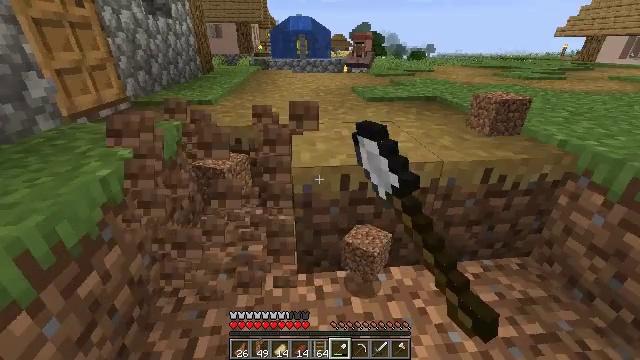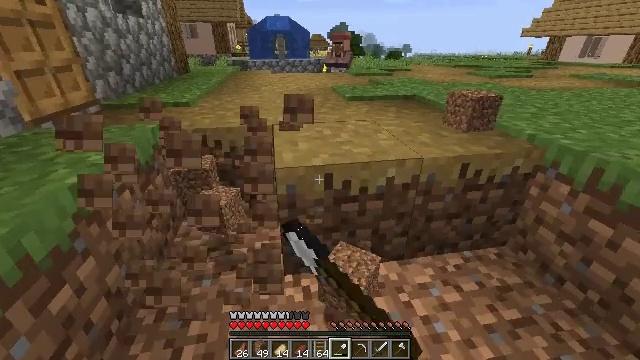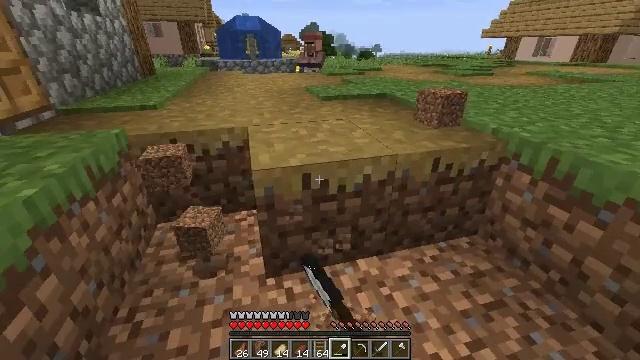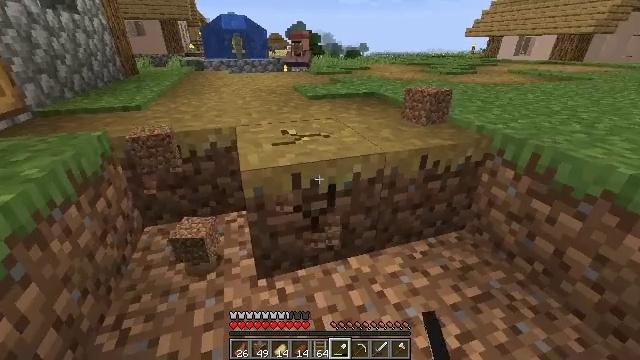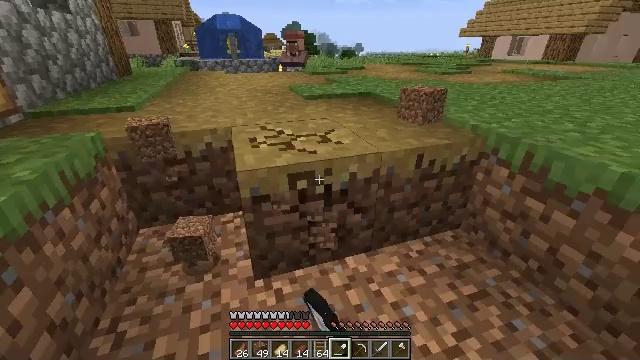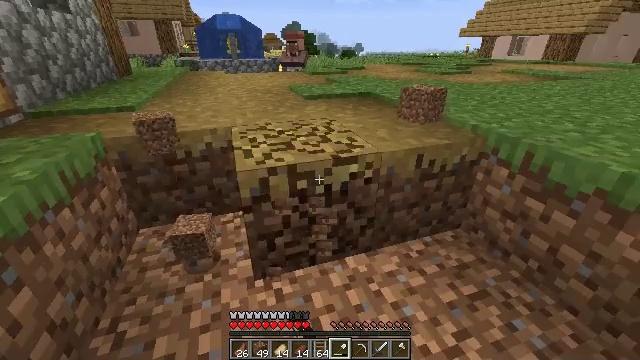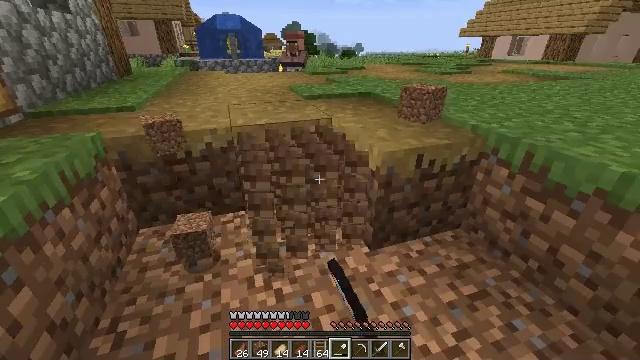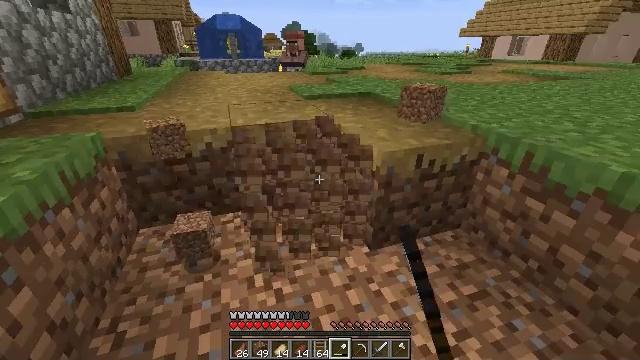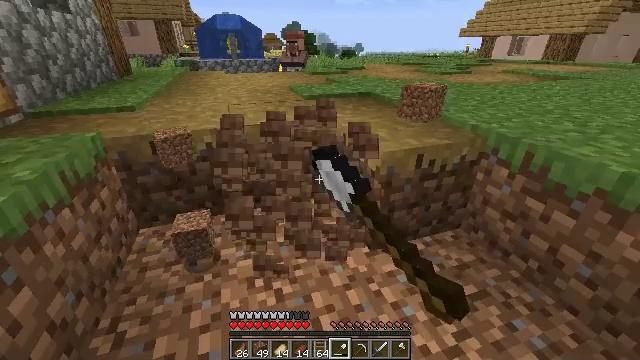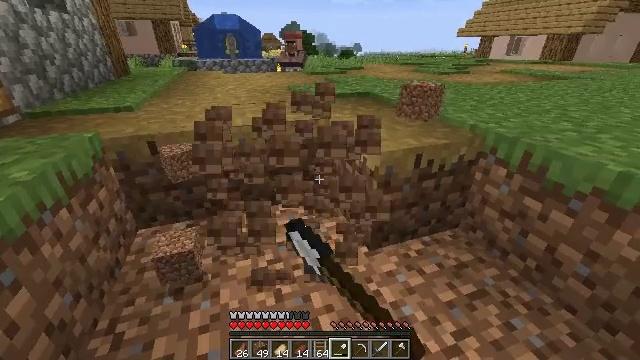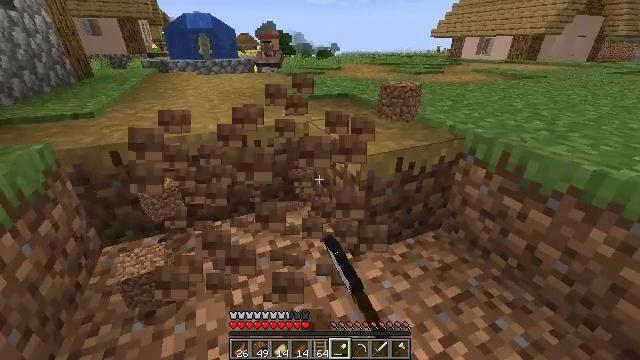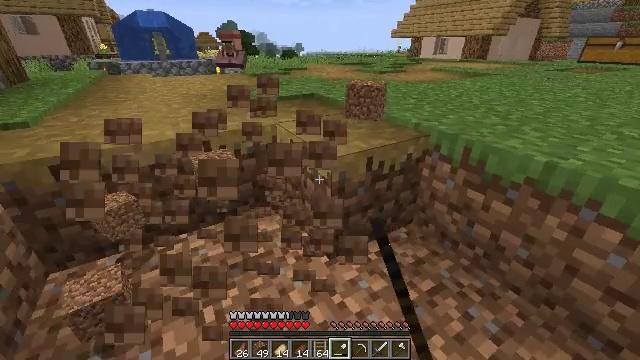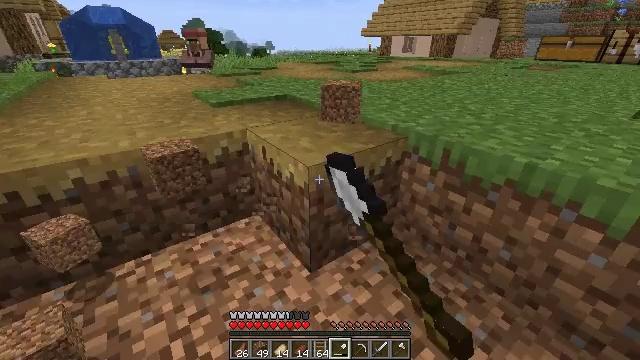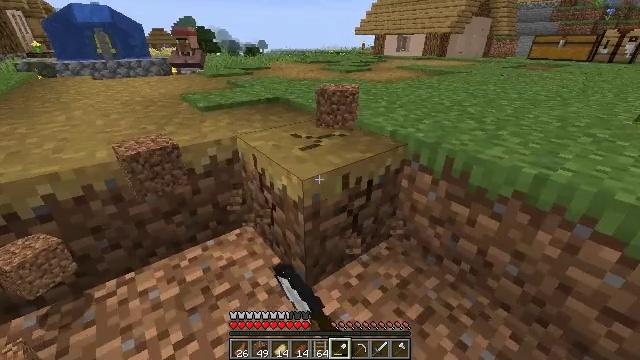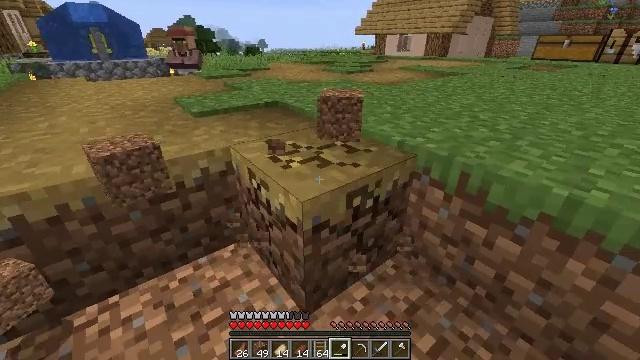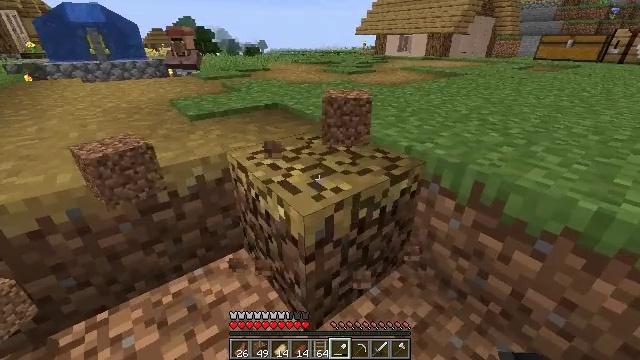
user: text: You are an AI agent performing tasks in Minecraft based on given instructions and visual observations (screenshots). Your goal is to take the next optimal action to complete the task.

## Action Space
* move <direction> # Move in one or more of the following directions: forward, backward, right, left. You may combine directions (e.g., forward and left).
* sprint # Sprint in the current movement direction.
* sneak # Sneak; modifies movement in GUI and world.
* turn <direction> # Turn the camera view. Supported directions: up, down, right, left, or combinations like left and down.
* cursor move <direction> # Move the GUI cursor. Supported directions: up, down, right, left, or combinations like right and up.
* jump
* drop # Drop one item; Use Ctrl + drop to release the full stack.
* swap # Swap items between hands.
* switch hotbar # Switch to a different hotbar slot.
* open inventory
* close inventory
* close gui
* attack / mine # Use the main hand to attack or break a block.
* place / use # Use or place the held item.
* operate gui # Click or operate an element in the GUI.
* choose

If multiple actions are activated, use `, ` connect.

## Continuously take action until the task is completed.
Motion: motion action
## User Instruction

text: Reclaim the grass path segment.
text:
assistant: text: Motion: turn right, attack / mine
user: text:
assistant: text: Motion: turn right, attack / mine
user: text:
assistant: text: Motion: turn right, attack / mine
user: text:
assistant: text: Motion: attack / mine
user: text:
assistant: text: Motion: attack / mine
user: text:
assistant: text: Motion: attack / mine
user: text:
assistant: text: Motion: attack / mine
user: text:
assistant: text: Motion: attack / mine
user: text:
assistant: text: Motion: attack / mine
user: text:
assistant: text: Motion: move forward, turn right, attack / mine
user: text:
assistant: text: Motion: move forward, turn right, attack / mine
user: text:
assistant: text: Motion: move forward, turn right, attack / mine
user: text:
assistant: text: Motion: move forward, turn right, attack / mine
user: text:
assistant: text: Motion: attack / mine
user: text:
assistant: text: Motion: attack / mine
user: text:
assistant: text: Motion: attack / mine
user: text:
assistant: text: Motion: attack / mine
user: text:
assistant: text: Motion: attack / mine
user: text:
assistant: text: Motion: turn left, attack / mine
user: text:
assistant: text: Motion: move forward, turn left, attack / mine
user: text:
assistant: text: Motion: move forward, turn left, attack / mine
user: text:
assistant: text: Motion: move forward, attack / mine
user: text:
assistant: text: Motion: attack / mine
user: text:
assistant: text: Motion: attack / mine
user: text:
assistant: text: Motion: attack / mine
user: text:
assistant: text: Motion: attack / mine
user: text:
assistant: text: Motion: turn left, attack / mine
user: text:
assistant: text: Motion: turn left and down, attack / mine
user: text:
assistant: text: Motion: turn left, attack / mine
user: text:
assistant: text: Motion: turn left, attack / mine